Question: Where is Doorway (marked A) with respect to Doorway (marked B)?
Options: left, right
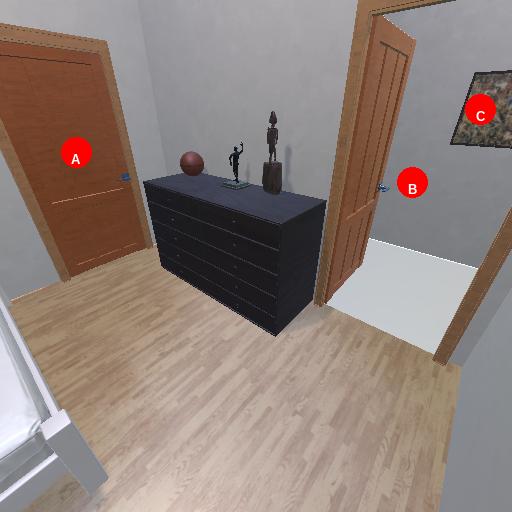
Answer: left